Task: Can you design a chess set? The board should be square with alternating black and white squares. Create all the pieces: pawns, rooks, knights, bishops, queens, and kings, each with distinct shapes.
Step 4956:
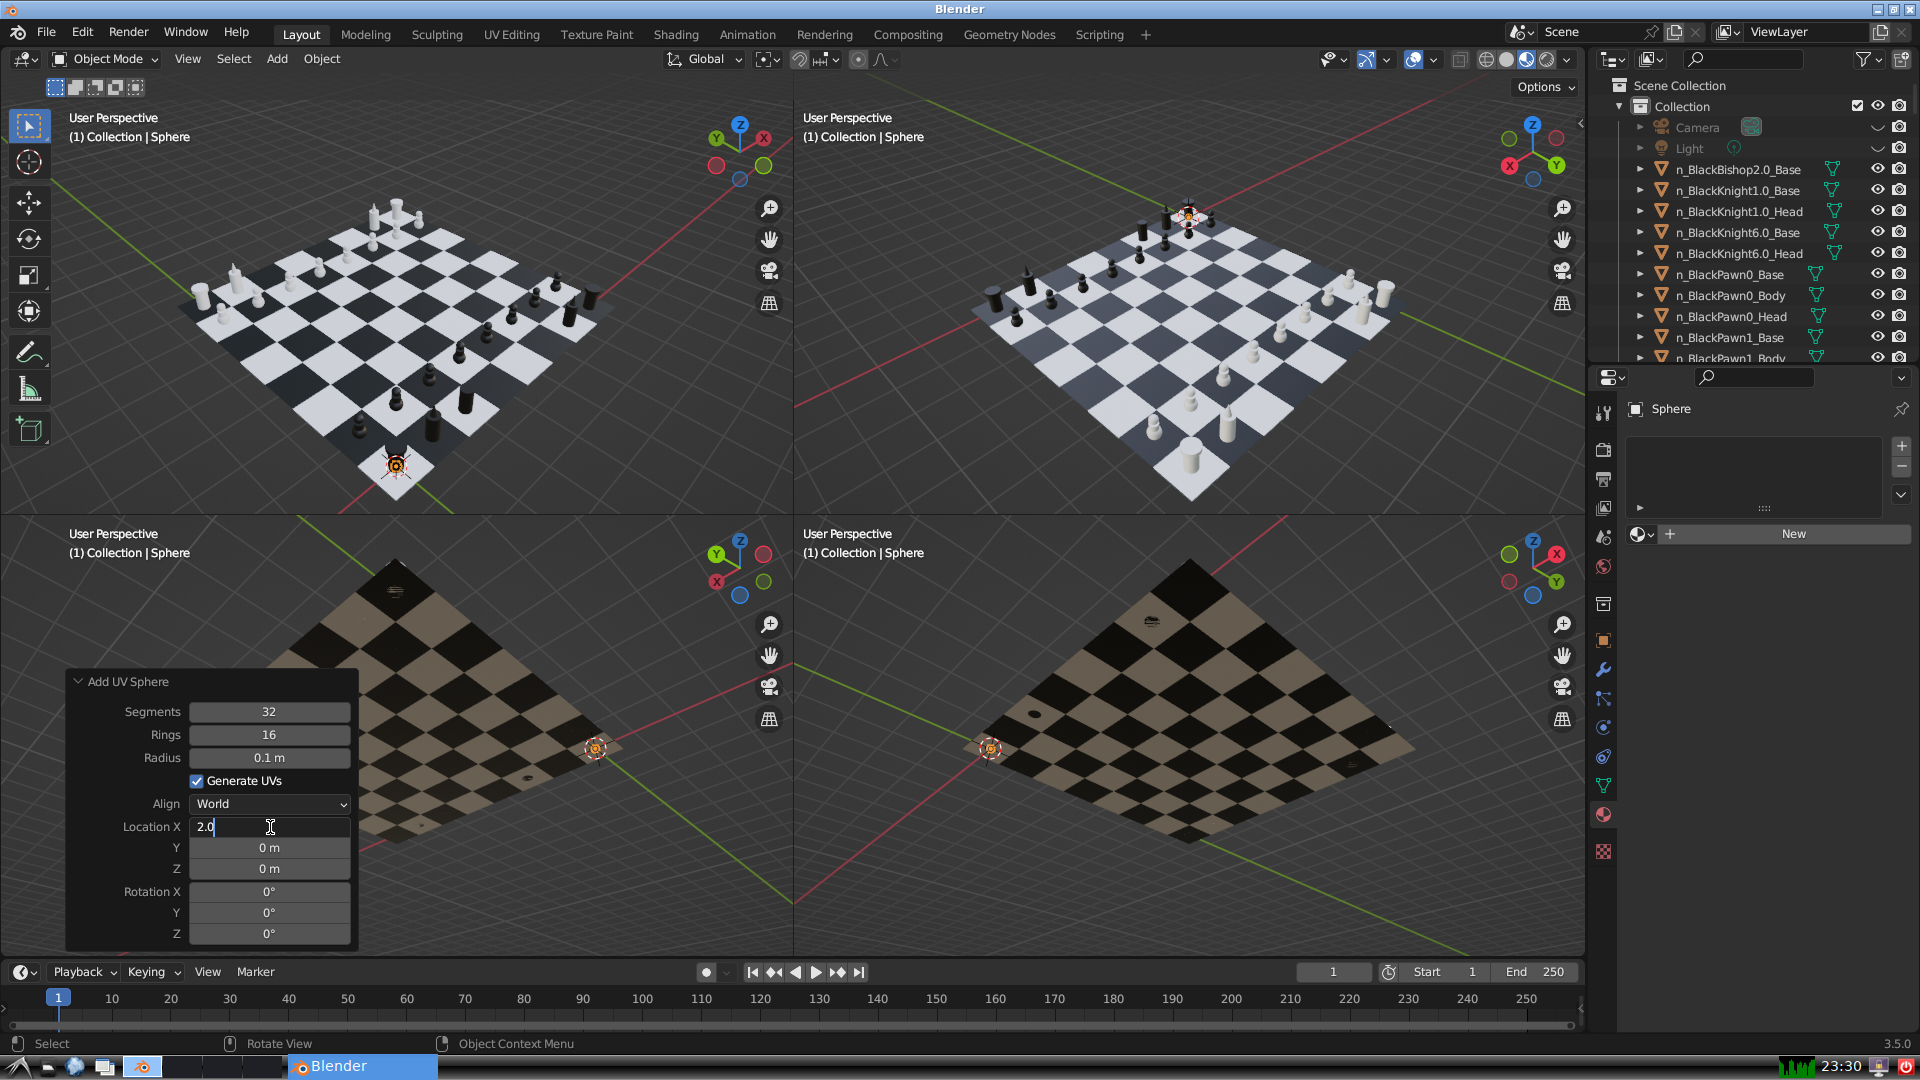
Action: {"key_press": ['Return']}